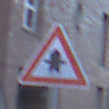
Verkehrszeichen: Vorfahrt
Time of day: SunriseSunset
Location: Outdoor (Urban)
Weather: Clear
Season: NotSpecified
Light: Natural